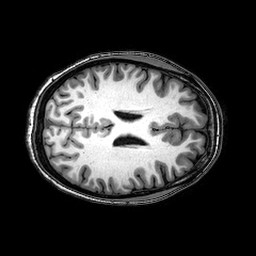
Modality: T1w
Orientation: axial
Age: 24
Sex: female
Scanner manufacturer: philips
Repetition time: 0.008188 s
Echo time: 0.00374 s